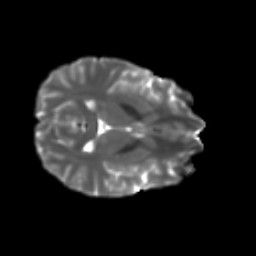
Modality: T2w
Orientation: axial
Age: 21
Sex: female
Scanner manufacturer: ge
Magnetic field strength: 3 T
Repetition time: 7.8 s
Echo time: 0.0612 s